Question: How come my LinearLayout with dynamically added images won't take parameters ?
'''
LinearLayout ImageView = (LinearLayout) findViewById(R.id.settings);
LinearLayout ImageView2 = (LinearLayout) findViewById(R.id.settings2);
LinearLayout.LayoutParams imagev = new LinearLayout.LayoutParams(ViewGroup.LayoutParams.MATCH_PARENT, ViewGroup.LayoutParams.WRAP_CONTENT);
imagev.topMargin=2;
ImageView image = new ImageView(getApplicationContext());
image.setBackgroundResource(R.drawable.ic_action_discard);
image.setId(Integer.parseInt(listitems.get(n).get("cbid")));
image.setOnClickListener(new OnClickListener() {
@Override
public void onClick(final View v) {
showpopup(v.getId());
}
});
if (listitems.get(n).get("state").toString().equals("1")) {
cb.setChecked(true);
my_checked_layout.addView(cb,params);
cb.setBackgroundColor(Color.argb(255, 184, 239, 220));
cb.setTextColor(Color.rgb(255, 255, 255));
ImageView2.addView(image, imagev);
} else {
cb.setChecked(false);
cb.setBackgroundColor(Color.argb(255, 19, 202, 140));
cb.setTextColor(Color.rgb(255, 255, 255));
my_layout.addView(cb,params);
ImageView.addView(image,imagev);
}
'''
The my_checked_layout(cb, params); does take the other params

my XML, where the images and checkboxes are being set.
the parts that are being used are in both linear layouts with the id's Parent & parent2.
'''
<?xml version="1.0" encoding="utf-8"?>
<ScrollView xmlns:android="http://schemas.android.com/apk/res/android"
android:layout_width="match_parent"
android:layout_height="match_parent" >
<!-- Name Label -->
<LinearLayout
android:id="@+id/scrollView1"
android:layout_width="match_parent"
android:layout_height="match_parent"
android:orientation="vertical" >
<TextView
android:id="@+id/name_label"
android:layout_width="fill_parent"
android:layout_height="wrap_content"
android:paddingBottom="10dip"
android:paddingTop="10dip"
android:textColor="#43bd00"
android:textSize="25dip"
android:textStyle="bold" />
<!-- green -->
<!-- Email Label -->
<TextView
android:id="@+id/email_label"
android:layout_width="fill_parent"
android:layout_height="wrap_content"
android:textColor="#EB0505" />
<!-- red -->
<TextView
android:id="@+id/list_label"
android:layout_width="fill_parent"
android:layout_height="wrap_content"
android:textColor="#FF00FF" />
<!-- pink -->
<LinearLayout
android:id="@+id/Parent"
android:layout_width="match_parent"
android:layout_height="wrap_content"
android:orientation="horizontal" >
<LinearLayout
android:id="@+id/test"
android:layout_width="260dp"
android:layout_height="wrap_content"
android:orientation="vertical"
android:paddingLeft="10dp" />
<LinearLayout
android:id="@+id/settings"
android:layout_width="wrap_content"
android:layout_height="wrap_content"
android:orientation="vertical"
android:background="#13ca8c"
/>
</LinearLayout>
<ImageView
android:layout_width="fill_parent"
android:layout_height="wrap_content"
android:paddingBottom="2dp"
android:paddingLeft="5dp"
android:paddingRight="5dp"
android:paddingTop="2dp"
android:scaleType="fitXY"
android:src="@drawable/devider" />
<LinearLayout
android:id="@+id/Parent2"
android:layout_width="match_parent"
android:layout_height="wrap_content"
android:orientation="horizontal" >
<LinearLayout
android:id="@+id/checked"
android:layout_width="260dp"
android:layout_height="wrap_content"
android:orientation="vertical"
android:paddingLeft="10dp"
/>
<LinearLayout
android:id="@+id/settings2"
android:layout_width="wrap_content"
android:layout_height="wrap_content"
android:orientation="vertical"
android:background="#B8EFDC" />
</LinearLayout>
</LinearLayout>
</ScrollView>
'''
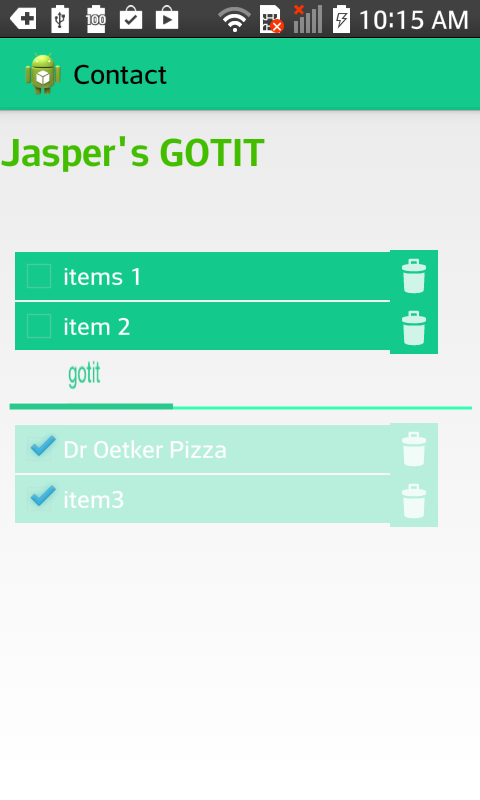
Answer: '''
<LinearLayout
android:id="@+id/settings"
android:layout_width="wrap_content"
android:layout_height="wrap_content"
android:orientation="vertical"
/>
'''
fixed it.